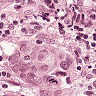
Metastatic tissue present: yes